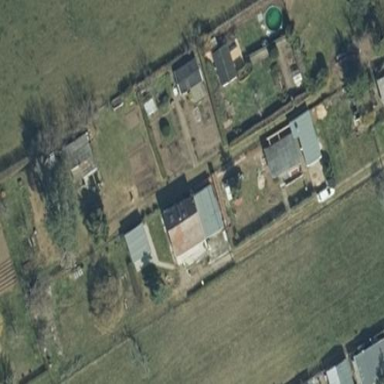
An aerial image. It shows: Allotments area.